Question: I have a drop down menu which appears at the top of the page, just above a HTML5 video. I've noticed, so far on Chrome and Safari, that this sometimes results in some weird rending of the drop down menu.

It seems to be triggered when you scroll up and down, then click the menu. The video is embedded using the HTML5 tag, and the menu is built using Bootstrap 3's drop down support.
Does anyone know what might be causing this?
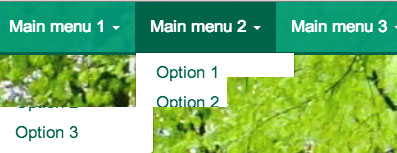
Answer: The problem was related to using a negative z-index for the video container.
As I wanted the video to appear in the background, I gave it a negative z-index. For some reason, when the video element had a negative z-index, the dropdown menu above was having rendering issues as shown in the question screenshot. Moving the video to have a positive z-index (albeit, a lower z-index than the other page elements, so it still appears in the background) seems to have resolved the issue.